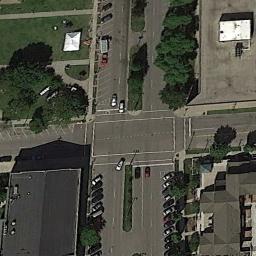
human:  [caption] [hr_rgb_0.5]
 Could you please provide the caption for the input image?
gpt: There are many buildings beside the intersection .

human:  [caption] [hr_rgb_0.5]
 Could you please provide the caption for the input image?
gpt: An intersection with sparse traffic is between some buildings and a green area .

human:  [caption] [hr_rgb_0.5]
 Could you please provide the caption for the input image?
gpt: There are some trees in the upper right corner of the intersection .

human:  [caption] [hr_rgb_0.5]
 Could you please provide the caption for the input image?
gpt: There are several moving vehicles on the road at the intersection, There are many buildings and some trees around the intersection, And many cars are parked in the open space beside the intersection .

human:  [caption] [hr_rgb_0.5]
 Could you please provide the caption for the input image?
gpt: There are some green trees and a black building beside the intersection .